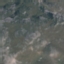
Land use / land cover class: HerbaceousVegetation